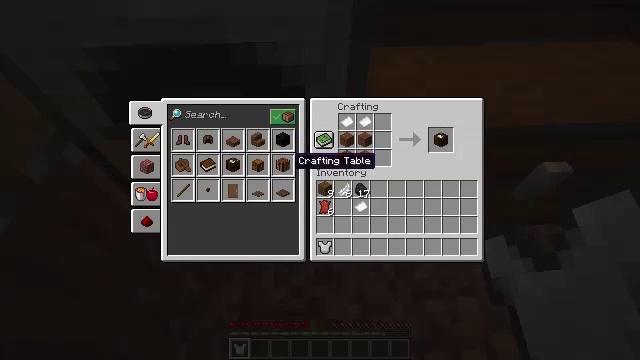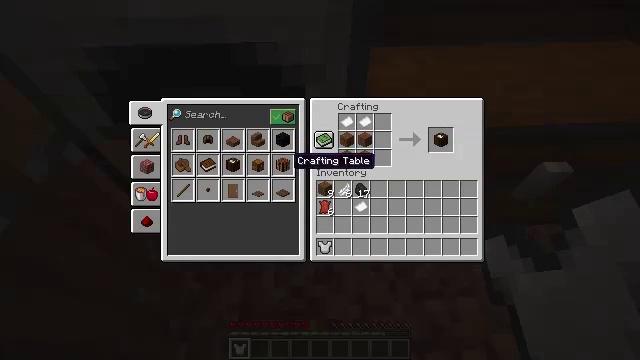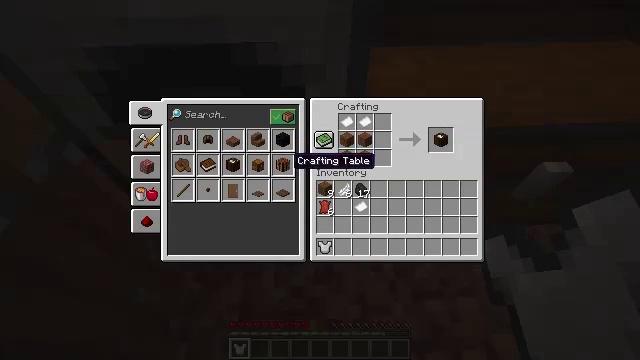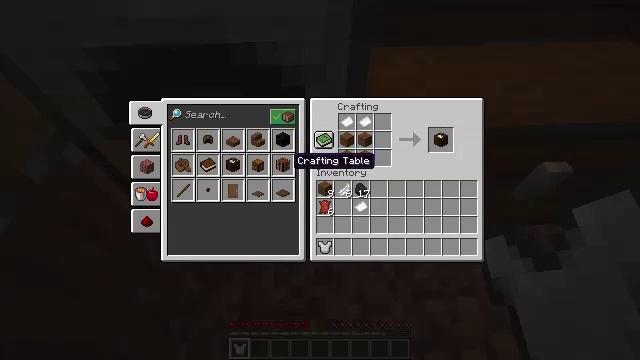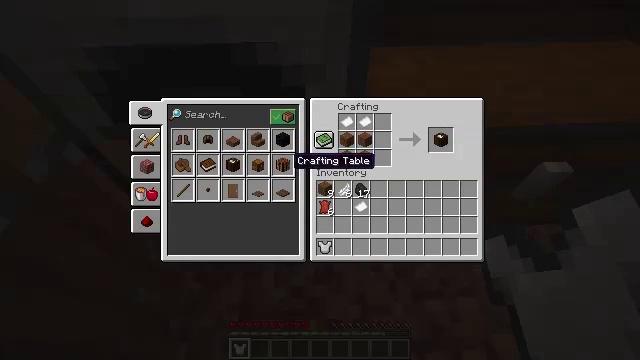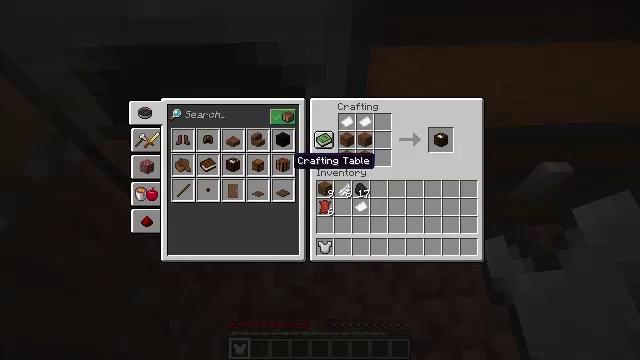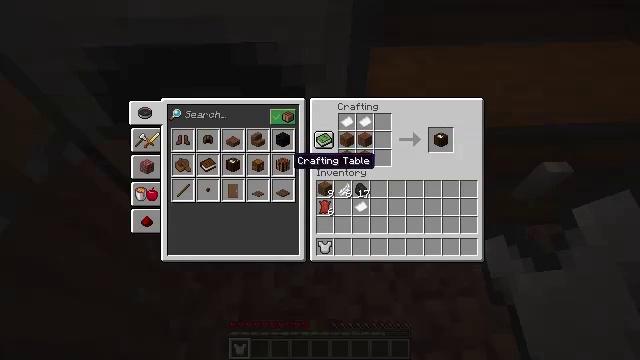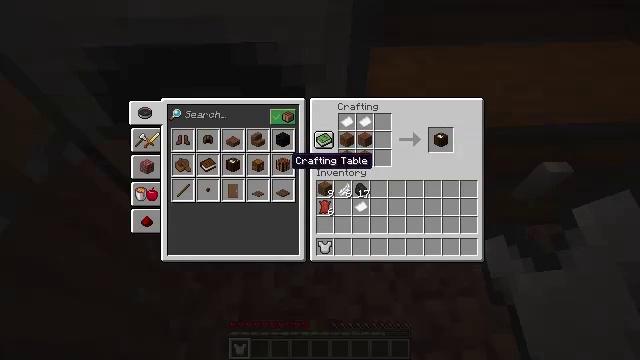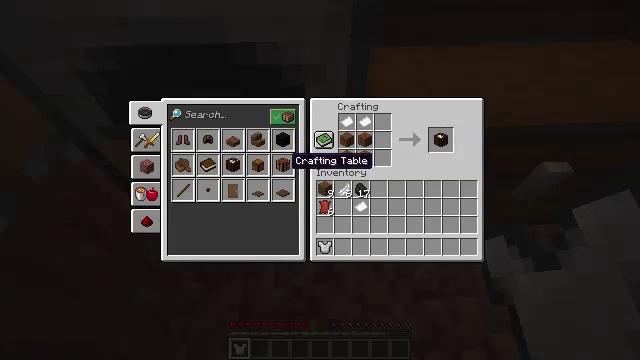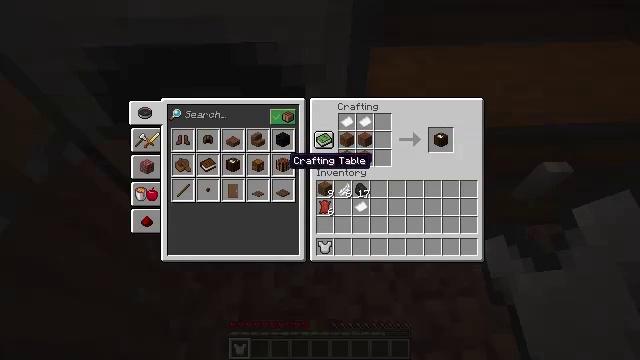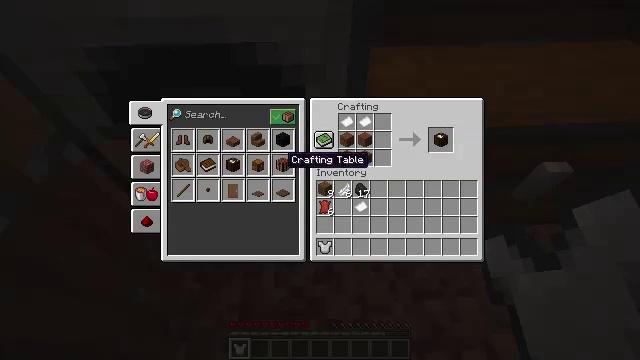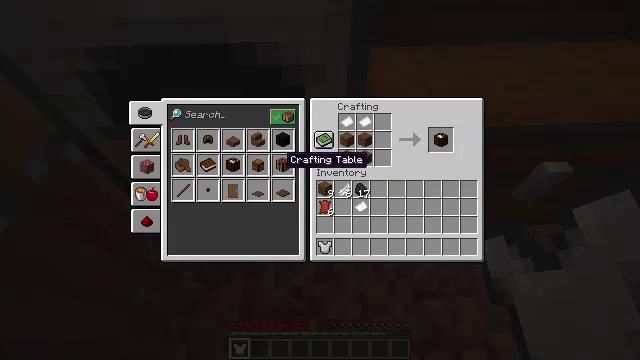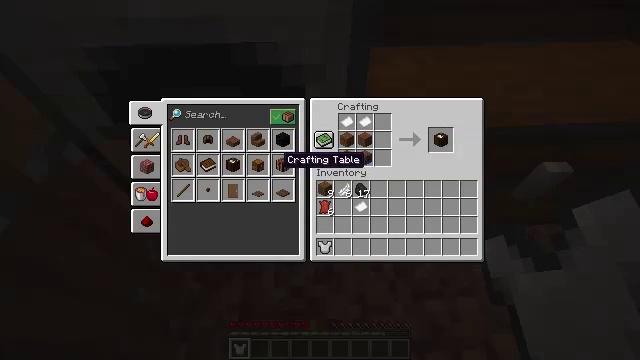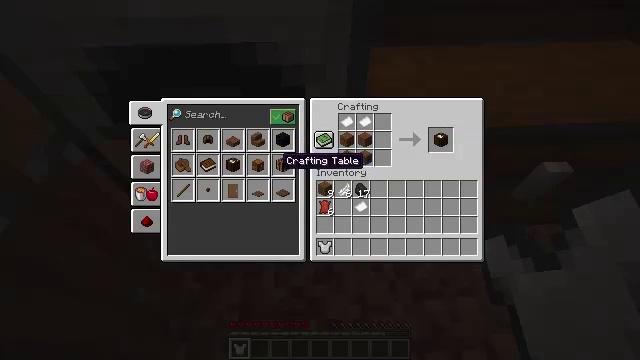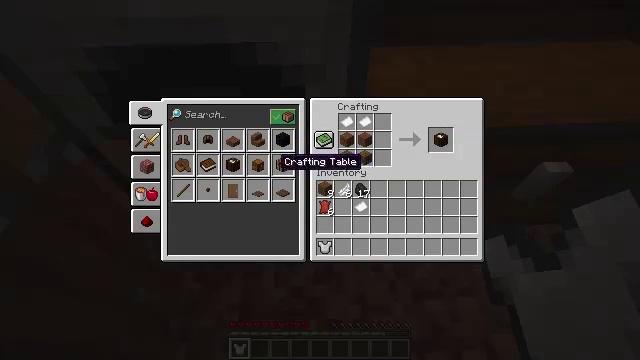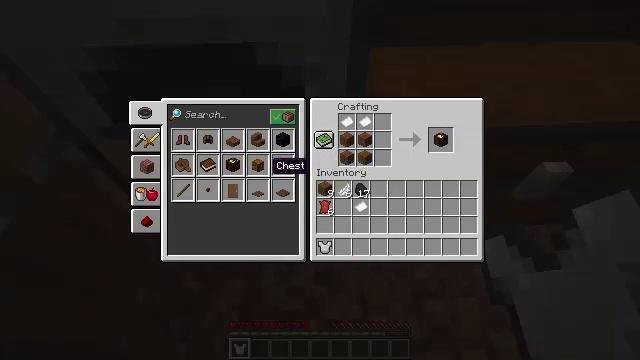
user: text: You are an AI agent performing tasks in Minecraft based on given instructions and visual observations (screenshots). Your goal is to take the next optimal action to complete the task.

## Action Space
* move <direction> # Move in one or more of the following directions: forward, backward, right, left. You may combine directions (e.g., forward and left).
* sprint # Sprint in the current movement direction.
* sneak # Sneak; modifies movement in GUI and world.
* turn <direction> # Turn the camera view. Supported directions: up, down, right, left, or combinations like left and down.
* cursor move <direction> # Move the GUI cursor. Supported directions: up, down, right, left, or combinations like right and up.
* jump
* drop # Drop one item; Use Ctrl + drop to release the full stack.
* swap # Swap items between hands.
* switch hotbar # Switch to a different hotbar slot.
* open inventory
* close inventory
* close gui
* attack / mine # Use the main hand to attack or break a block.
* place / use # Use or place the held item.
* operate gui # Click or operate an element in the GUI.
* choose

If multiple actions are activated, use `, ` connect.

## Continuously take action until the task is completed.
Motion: motion action
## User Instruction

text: Craft a leather helmet using leather.
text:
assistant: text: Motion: no_op
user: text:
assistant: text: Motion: no_op
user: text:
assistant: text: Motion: no_op
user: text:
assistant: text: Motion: no_op
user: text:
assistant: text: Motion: no_op
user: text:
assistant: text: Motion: no_op
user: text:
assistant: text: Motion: no_op
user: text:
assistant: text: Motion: no_op
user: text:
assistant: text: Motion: no_op
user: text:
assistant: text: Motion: no_op
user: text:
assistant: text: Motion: no_op
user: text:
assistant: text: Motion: no_op
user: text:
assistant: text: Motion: no_op
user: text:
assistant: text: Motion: no_op
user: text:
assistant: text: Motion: cursor move left
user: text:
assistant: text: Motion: no_op
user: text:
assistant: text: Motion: no_op
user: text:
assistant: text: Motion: no_op
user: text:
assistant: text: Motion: no_op
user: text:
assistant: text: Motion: no_op
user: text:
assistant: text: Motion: no_op
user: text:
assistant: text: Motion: no_op
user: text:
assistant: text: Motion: no_op
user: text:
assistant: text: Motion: no_op
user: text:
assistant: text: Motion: no_op
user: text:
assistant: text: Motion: no_op
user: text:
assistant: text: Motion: cursor move left and down
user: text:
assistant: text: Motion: no_op
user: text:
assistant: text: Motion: no_op
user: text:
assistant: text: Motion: no_op